Question: I am trying to construct a message in biztalk to send out to a web service. When I call the web service from c# i see the traffic(from fiddler) as basically this:
'''
<s:Envelope xmlns:s="http://schemas.xmlsoap.org/soap/envelope/">
<s:Header>
<h:AuthenticationInfo xmlns:h="urn:Ticket" xmlns="urn:Ticket" xmlns:xsi="http://www.w3.org/2001/XMLSchema-instance" xmlns:xsd="http://www.w3.org/2001/XMLSchema">
<userName>user_name</userName>
<password>password</password>
<authentication/>
<locale/>
<timeZone/>
</h:AuthenticationInfo>
</s:Header>
<s:Body xmlns:xsi="http://www.w3.org/2001/XMLSchema-instance" xmlns:xsd="http://www.w3.org/2001/XMLSchema">
<CreateTroubleTicket xmlns="urn:Ticket">
<ServiceID>asd</ServiceID>
<ServiceType>service Type</ServiceType>
<Impact>1</Impact>
<Priority>1 - Critical</Priority>
</CreateTroubleTicket>
</s:Body>
</s:Envelope>
'''
and this returns an expected response. I found instructions online on how to get this working in BizTalk, ie. add the soap header (<URL> and I have followed them. However I haven't been able to create the header you see above. I see just the body come through fiddler when biz sends off to the web service;
'''
<s:Envelope xmlns:s="http://schemas.xmlsoap.org/soap/envelope/"><s:Body><ns0:CreateTroubleTicket xmlns:ns0="urn:Ticket">
<ns0:ServiceID>ServiceID_0</ns0:ServiceID>
<ns0:ServiceType>ServiceType_0</ns0:ServiceType>
<ns0:Impact>1</ns0:Impact>
<ns0:Priority>1 - Critical</ns0:Priority>
</ns0:CreateTroubleTicket></s:Body></s:Envelope>
'''
I can get the promoted property assigned to the string I want. I know this because when I look at my suspended message(after it fails to get a legit response from the service) I see that property with the value I gave it in the message context:

To be clear about what I did to get this far; I addded a property schema with target namespace '<URL>' and with a single element named 'AuthenticationInfo' that has its Property Schema Base set to 'MessageContextPropertyBase'. I then assign this in an orchestration to the promoted property of the message as:
'''
MessageInwHeader(TempBizConsumeHeader.AuthenticationInfo)= @"<ns0:AuthenticationInfo xmlns:ns0=ur..."
'''
So if anyone sees something wrong here or knows why I am not acutally seeing this header in the request let me know. Maybe I need a special send pipeline, or I need to define an entire envelope? I think with WCF services(which the one I'm calling is not) there is a ready made property, WCFOutboundHeaders or some such thing. Id love for there to be one of those I could use...
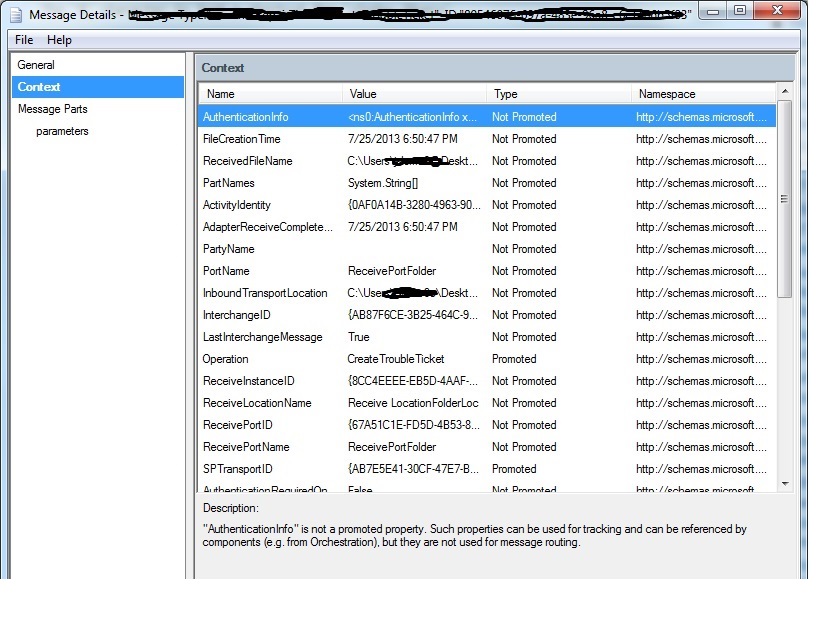
Answer: If I understand you correctly, you are trying to send message with custom header to WebService through BizTalk send port.
There is built-in property named 'WCF.OutboundCustomHeaders', you should use it and your property assignment would be be like this:
'''
MessageInwHeader(WCF.OutboundCustomHeaders) = "<headers><h:AuthenticationInfo xmlns:h="urn:Ticket" xmlns="urn:Ticket" xmlns:xsi="http://www.w3.org/2001/XMLSchema-instance" xmlns:xsd="http://www.w3.org/2001/XMLSchema"><userName>user_name</userName></h:AuthenticationInfo></headers>";
'''
If you are going to frequently use these headers, probably you may create some helper for this.